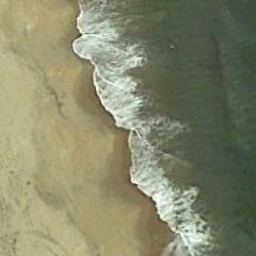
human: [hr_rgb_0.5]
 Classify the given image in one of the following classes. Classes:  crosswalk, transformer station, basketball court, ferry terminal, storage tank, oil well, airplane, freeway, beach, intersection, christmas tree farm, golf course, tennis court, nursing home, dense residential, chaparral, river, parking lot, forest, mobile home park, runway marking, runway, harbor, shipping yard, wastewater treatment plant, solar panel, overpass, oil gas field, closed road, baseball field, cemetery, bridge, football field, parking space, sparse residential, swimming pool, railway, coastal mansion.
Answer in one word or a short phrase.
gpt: beach